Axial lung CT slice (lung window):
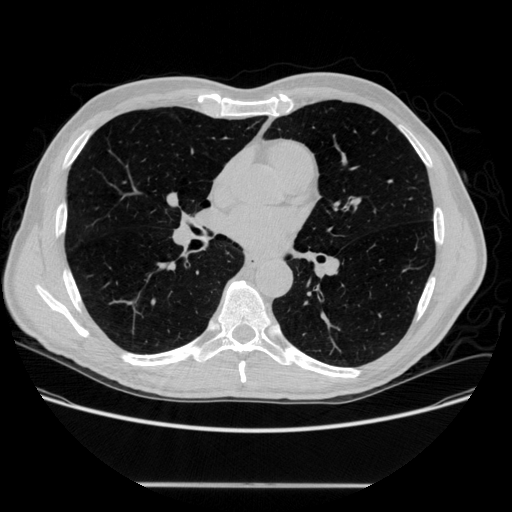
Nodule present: no